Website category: restaurant
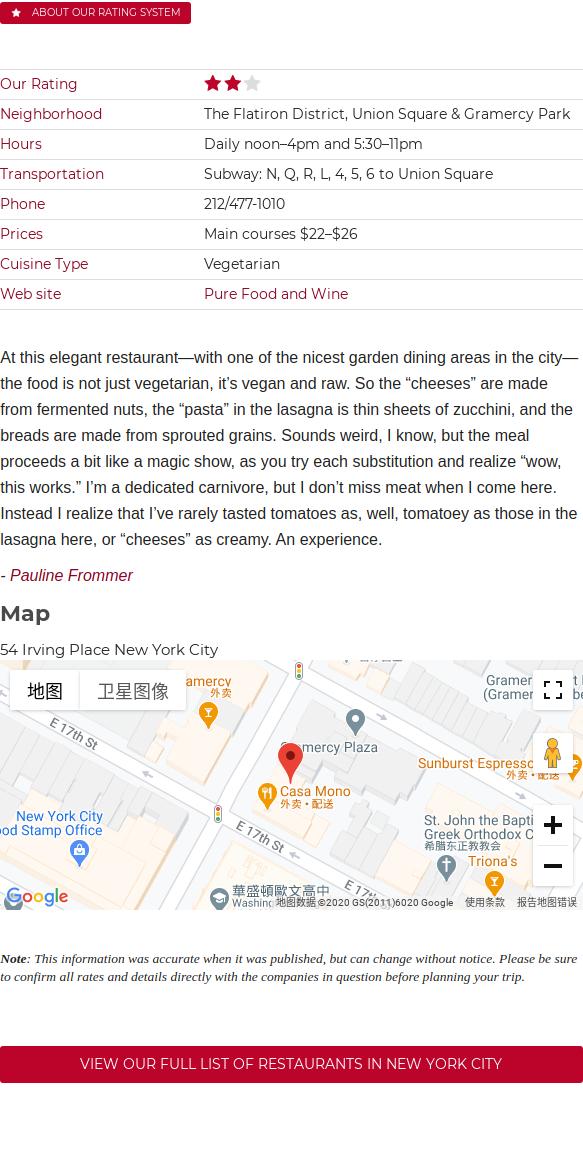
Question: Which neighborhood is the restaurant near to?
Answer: The Flatiron District, Union Square & Gramercy Park

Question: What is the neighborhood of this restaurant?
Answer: The Flatiron District, Union Square & Gramercy Park

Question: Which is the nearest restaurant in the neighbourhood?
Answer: The Flatiron District, Union Square & Gramercy Park

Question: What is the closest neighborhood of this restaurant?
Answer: The Flatiron District, Union Square & Gramercy Park

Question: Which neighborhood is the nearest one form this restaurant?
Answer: The Flatiron District, Union Square & Gramercy Park

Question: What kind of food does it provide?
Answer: Vegetarian

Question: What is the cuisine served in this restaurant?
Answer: Vegetarian

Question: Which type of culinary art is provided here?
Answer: Vegetarian

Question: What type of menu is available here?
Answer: Vegetarian

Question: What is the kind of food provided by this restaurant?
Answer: Vegetarian

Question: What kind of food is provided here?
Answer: Vegetarian

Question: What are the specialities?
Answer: Vegetarian

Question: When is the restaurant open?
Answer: Daily noon4pm and 5:3011pm

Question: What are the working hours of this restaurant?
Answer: Daily noon4pm and 5:3011pm

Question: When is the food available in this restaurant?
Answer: Daily noon4pm and 5:3011pm

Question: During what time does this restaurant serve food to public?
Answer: Daily noon4pm and 5:3011pm

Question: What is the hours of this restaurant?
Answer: Daily noon4pm and 5:3011pm

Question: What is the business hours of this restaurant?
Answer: Daily noon4pm and 5:3011pm

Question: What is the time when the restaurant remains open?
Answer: Daily noon4pm and 5:3011pm

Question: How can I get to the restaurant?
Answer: Subway: N, Q, R, L, 4, 5, 6 to Union Square

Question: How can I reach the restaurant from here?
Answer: Subway: N, Q, R, L, 4, 5, 6 to Union Square

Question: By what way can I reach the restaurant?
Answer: Subway: N, Q, R, L, 4, 5, 6 to Union Square

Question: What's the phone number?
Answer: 212/477-1010

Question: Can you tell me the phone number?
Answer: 212/477-1010

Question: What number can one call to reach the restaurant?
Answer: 212/477-1010

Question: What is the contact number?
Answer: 212/477-1010

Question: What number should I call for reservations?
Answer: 212/477-1010

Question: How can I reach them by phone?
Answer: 212/477-1010

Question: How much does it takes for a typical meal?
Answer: Main courses $22$26

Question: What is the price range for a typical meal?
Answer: Main courses $22$26

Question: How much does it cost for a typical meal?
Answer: Main courses $22$26

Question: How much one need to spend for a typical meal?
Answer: Main courses $22$26

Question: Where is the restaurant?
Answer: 54 Irving Place New York City

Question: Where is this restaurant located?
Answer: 54 Irving Place New York City

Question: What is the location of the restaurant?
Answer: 54 Irving Place New York City

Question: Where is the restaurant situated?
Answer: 54 Irving Place New York City

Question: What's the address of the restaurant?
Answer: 54 Irving Place New York City

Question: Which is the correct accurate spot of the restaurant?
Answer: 54 Irving Place New York City

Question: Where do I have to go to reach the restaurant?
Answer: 54 Irving Place New York City